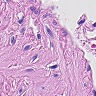
Metastatic tissue present: no